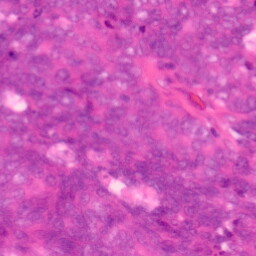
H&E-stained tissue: Colon